Interaction volume radius: 10 \u00c5
Interaction volume height: 20 \u00c5
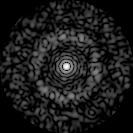
Disorder parameter: 0.8427